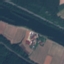
Label: River